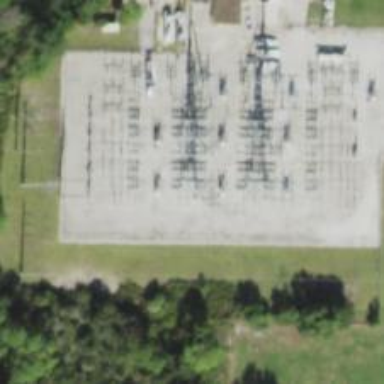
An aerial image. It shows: Lattice structure tower.